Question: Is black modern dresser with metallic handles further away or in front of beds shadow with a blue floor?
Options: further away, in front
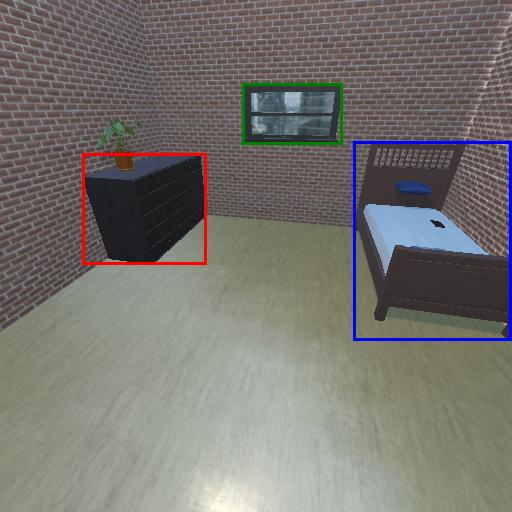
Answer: further away